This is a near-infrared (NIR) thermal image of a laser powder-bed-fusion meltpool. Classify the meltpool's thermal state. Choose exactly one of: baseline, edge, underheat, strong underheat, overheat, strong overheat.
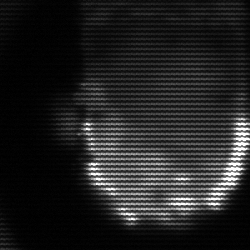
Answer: baseline